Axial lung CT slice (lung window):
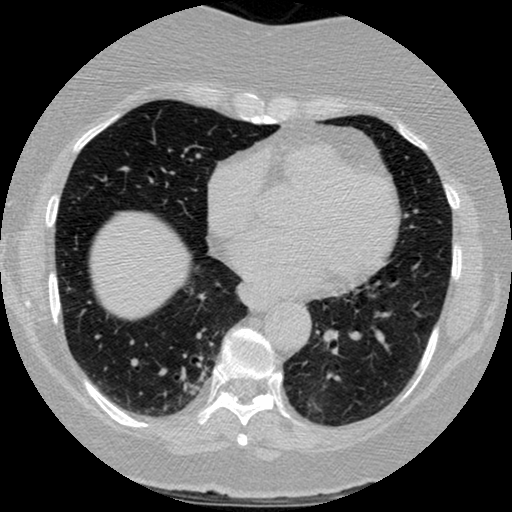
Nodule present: no